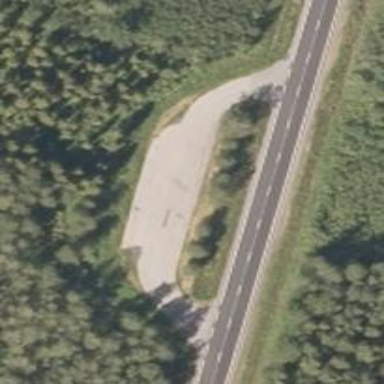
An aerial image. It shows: Rest area along the road.